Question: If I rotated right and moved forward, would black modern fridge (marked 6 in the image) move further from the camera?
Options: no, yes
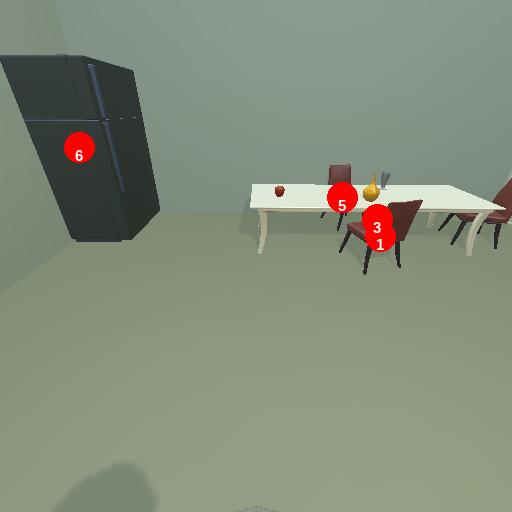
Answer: no